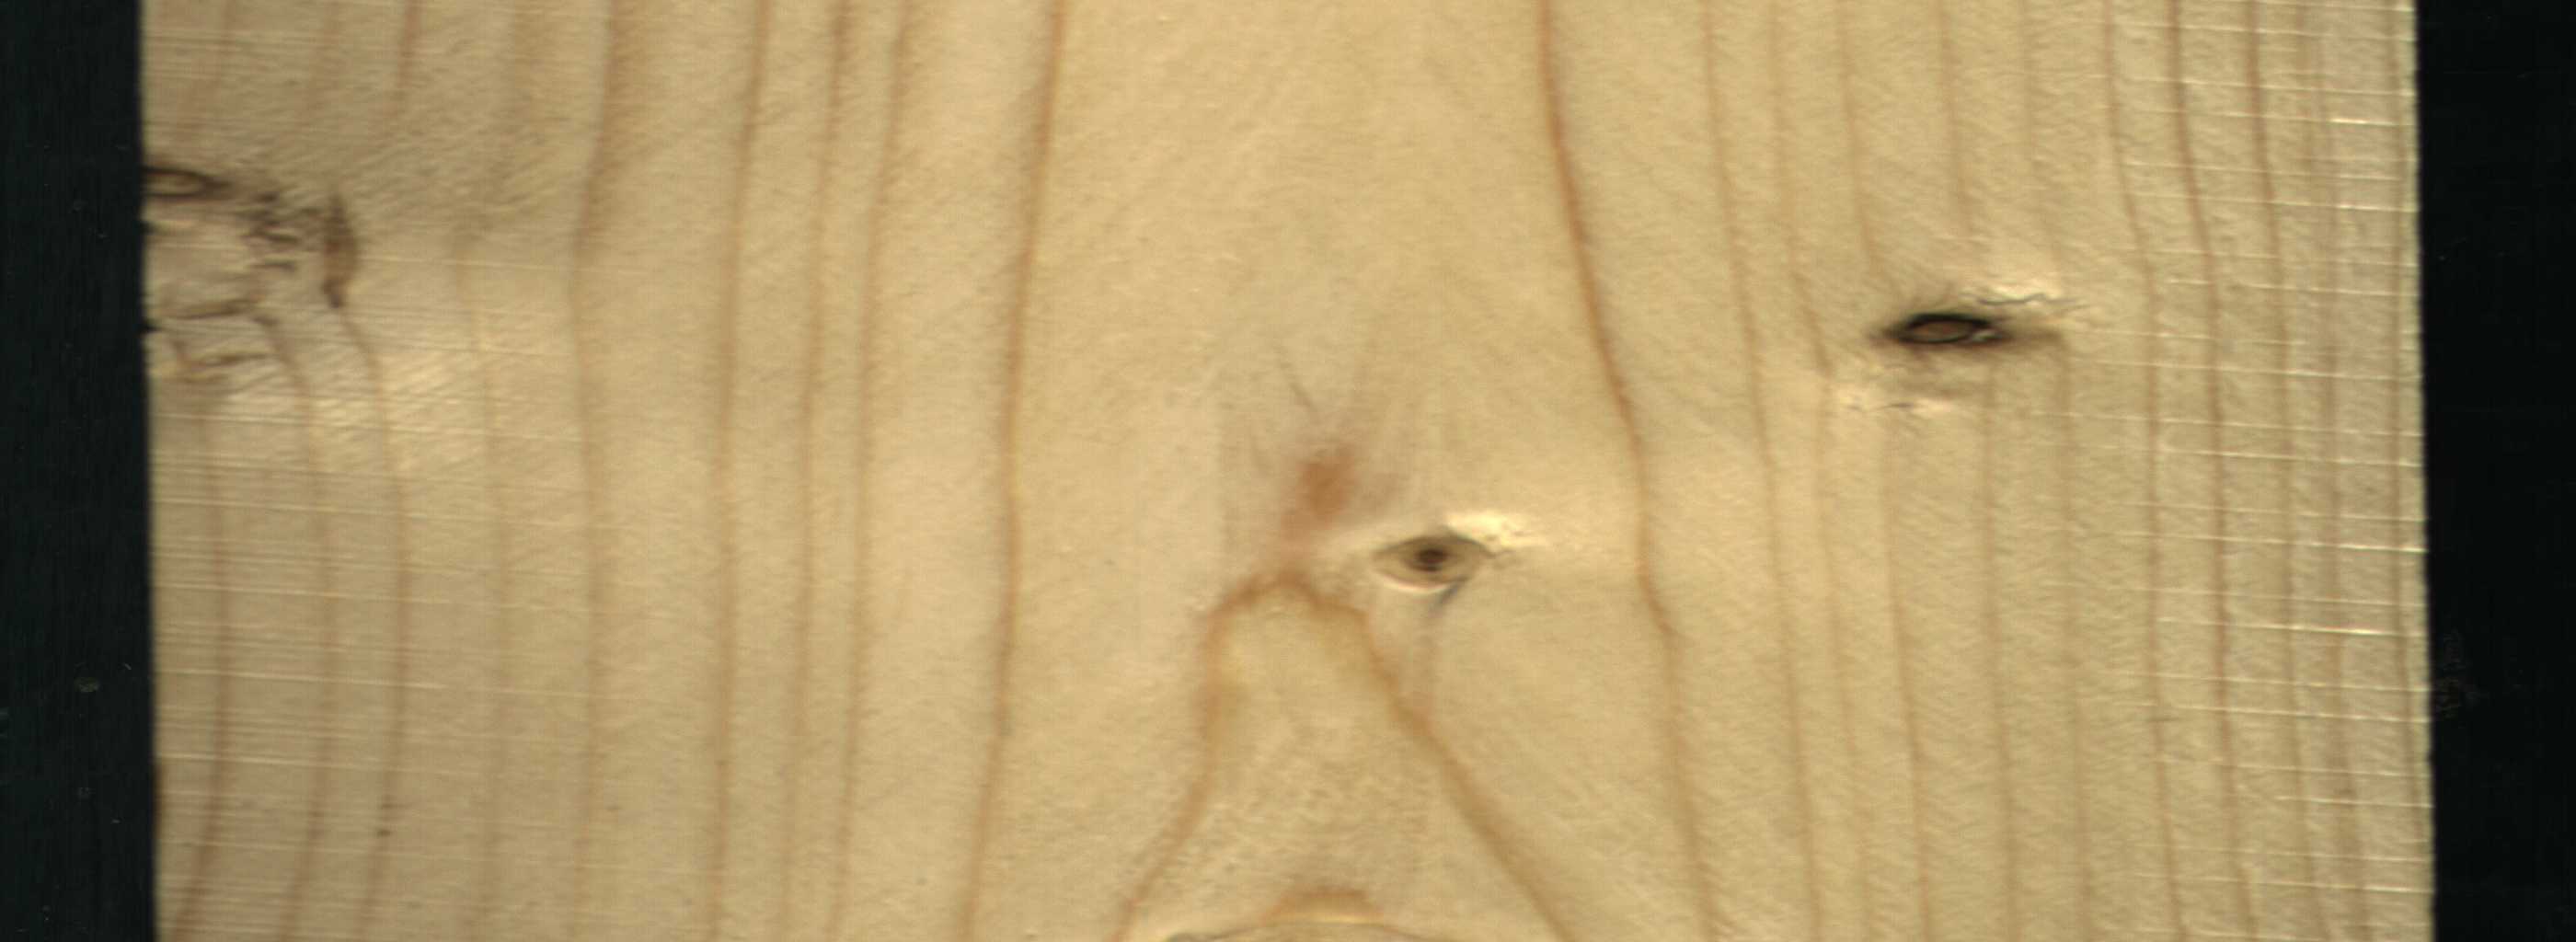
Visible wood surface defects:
resin
Dead_Knot
Dead_Knot
Live_Knot